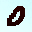
Label: 0